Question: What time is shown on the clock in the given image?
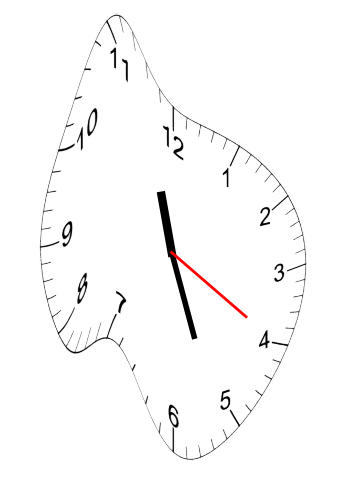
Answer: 11:26:20